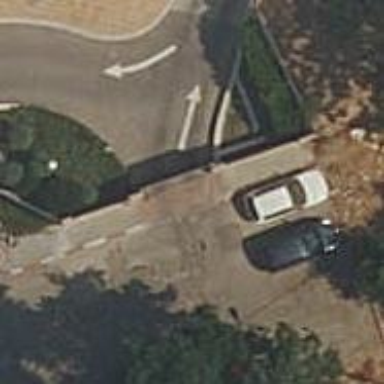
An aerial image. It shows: Lift gate barrier.